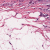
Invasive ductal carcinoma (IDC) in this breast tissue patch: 1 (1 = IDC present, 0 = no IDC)